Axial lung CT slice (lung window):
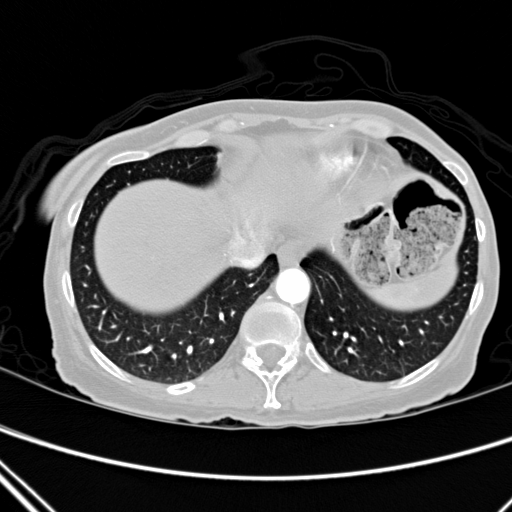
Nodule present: no